Question: I am creating a GUI which includes a variety of embedded charts. I am using and with to do so and everything is working fine apart from the x axis labels. I can easily set the labels using when creating a matplotlib chart that appears in a new window but not when using .
I have not included my full code as it is far too long, but I have included all the code I think is relevant (pyplot is used elsewhere but should not be relevant to my problem). The here does not actually do anything: instead of showing the labels in the list titled , it shows 0 then goes up in integers with every other data point actually labelled as per the image below. I have tried various different things using , but can only remove all labels using or specify integers using which labels each data point but not with the labels I require.
Any ideas?

'''
import matplotlib.pyplot as plt
import matplotlib
matplotlib.use("TkAgg")
from matplotlib.backends.backend_tkagg import FigureCanvasTkAgg
from matplotlib.figure import Figure
objects = ["2x", "3x", "4x", "5x", "6x", "7x", "8x", "9x", "10x", "11x", "12x", "Year 2", "Year 3", "Year 4"]
y_pos = np.arange(len(objects))
fig = Figure(figsize=(font * 8, font * 5))
chart = fig.add_subplot(111)
chart.set_ylim(ymin=0, ymax=32)
chart.bar(y_pos, plotList, color=colours, alpha=0.5, label="Table")
chart.bar(y_pos, inversePlotList, color=colours, label="Inverse")
chart.set_xticks(y_pos, objects)
chart.set_ylabel("Average score")
chart.legend()
canvas = FigureCanvasTkAgg(fig, master=userTablesFrame)
canvas.get_tk_widget().place(relx=0.5, rely=0.5, anchor=CENTER)
canvas.draw()
'''
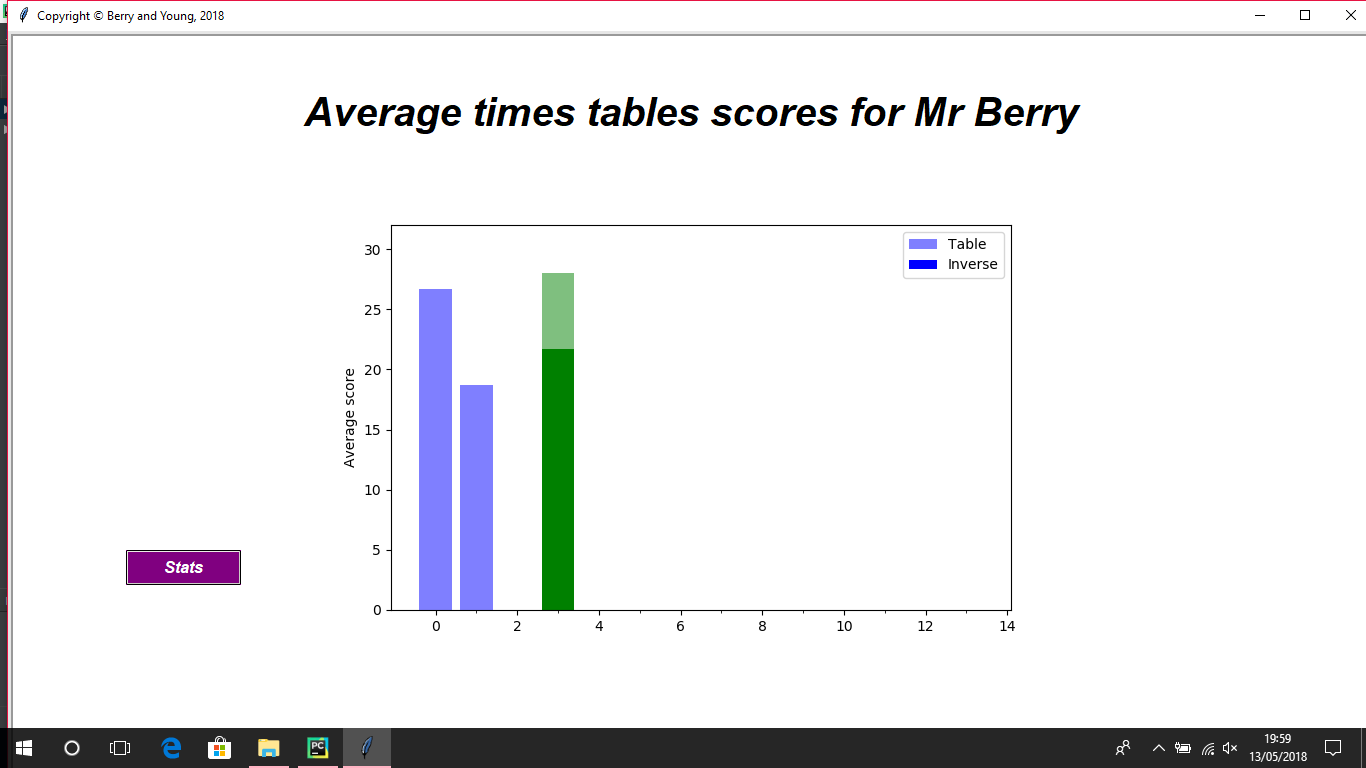
Answer: From the <URL>:
> Calling this function with arguments is the pyplot equivalent of calling set_xticks and set_xticklabels on the current axes.
So to get the same behavior you should use both 'set_xticks' and 'set_xticklabels':
'''
chart.set_xticks(y_pos)
chart.set_xticklabels(objects)
'''